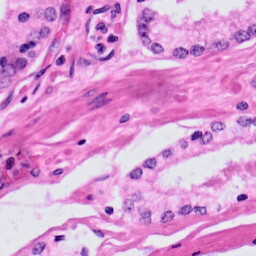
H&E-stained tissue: Prostate